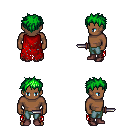
a pixel art fantasy rpg character, male body template, human, dark skin, red tattered cape, teal pants, green bedhead hairstyle, maroon shoes, dagger, four views (front, back, left, right), 2x2 character sprite sheet, small pixel art, hard edges, no anti-aliasing